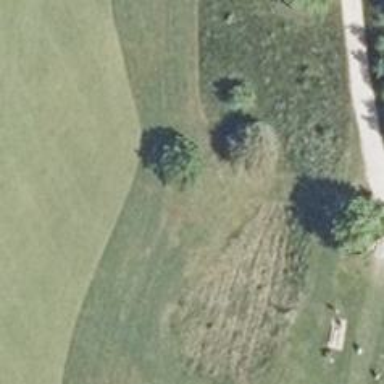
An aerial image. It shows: Bunker on golf course.